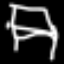
Label: chair